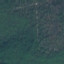
Land use / land cover class: Forest